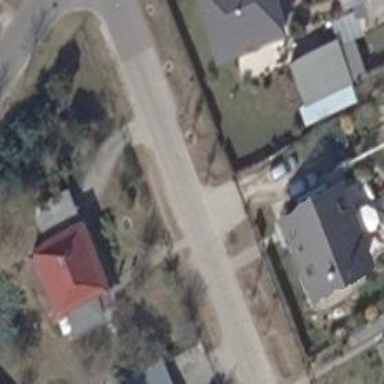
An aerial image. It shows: Footway.